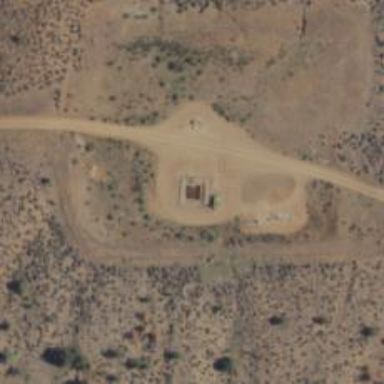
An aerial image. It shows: Storage tank with man-made structure.